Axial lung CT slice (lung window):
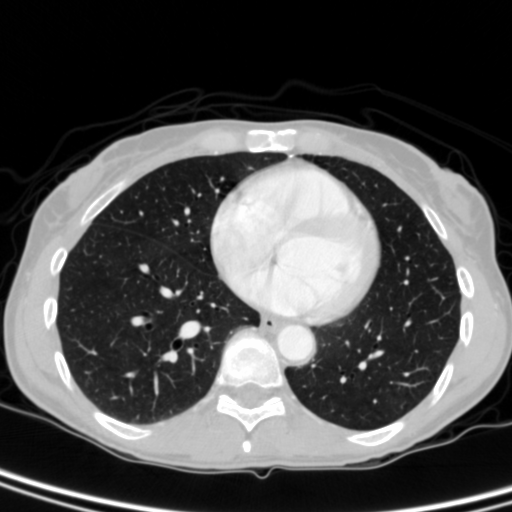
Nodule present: no